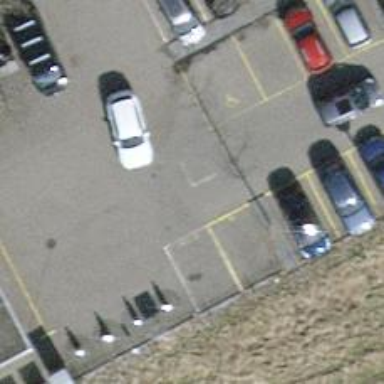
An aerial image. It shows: Parking aisle designated as service road.